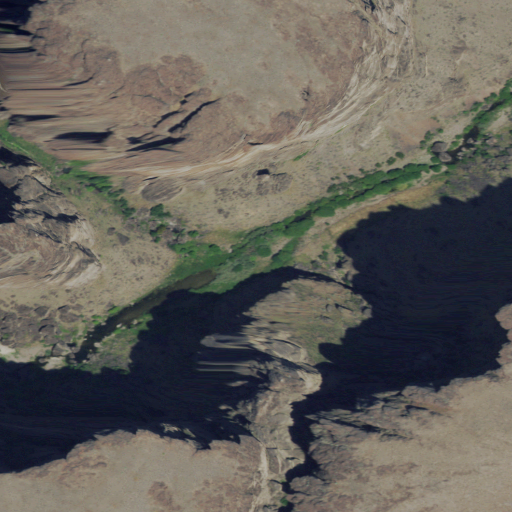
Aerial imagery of valley in Oregon named Twin Springs Gorge containing evergreen forest, shrub, and grassland